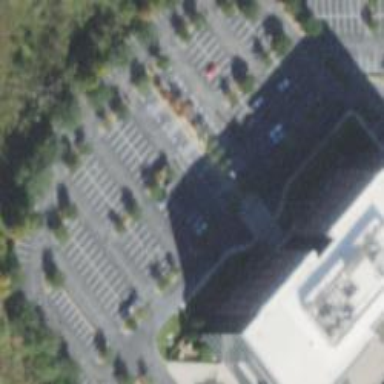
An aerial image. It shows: Parking space is available.